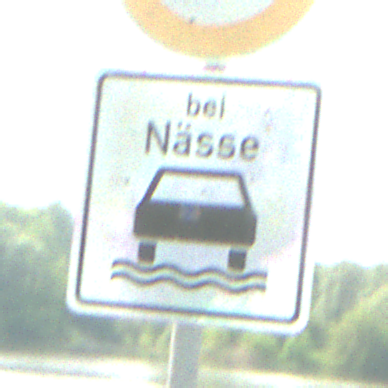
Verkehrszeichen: BeiNaesse
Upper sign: Geschwindigkeit70
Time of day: MorningAfternoon
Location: Outdoor (Nature)
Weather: PartlyCloudy
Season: NotSpecified
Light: Natural